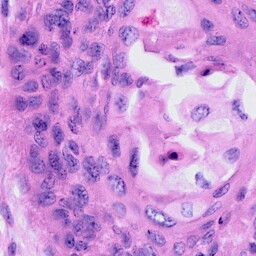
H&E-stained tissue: Cervix